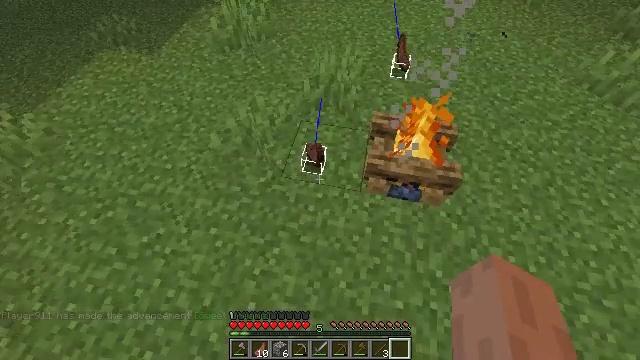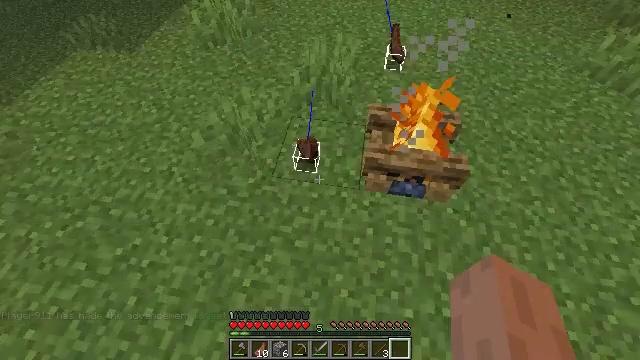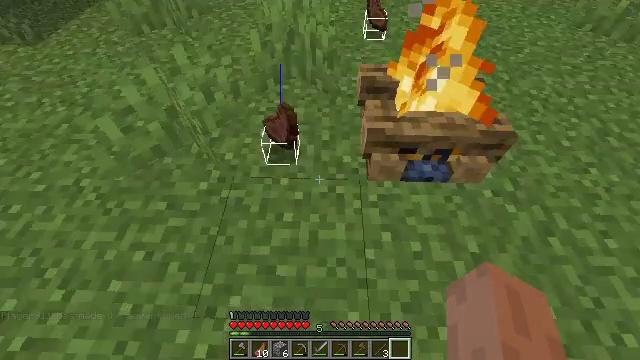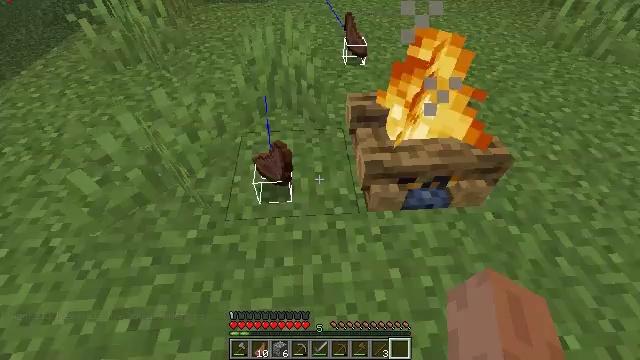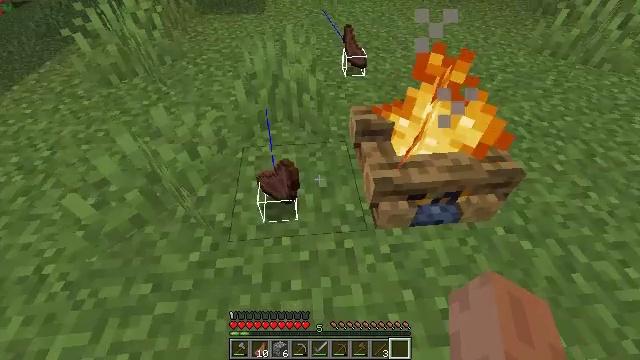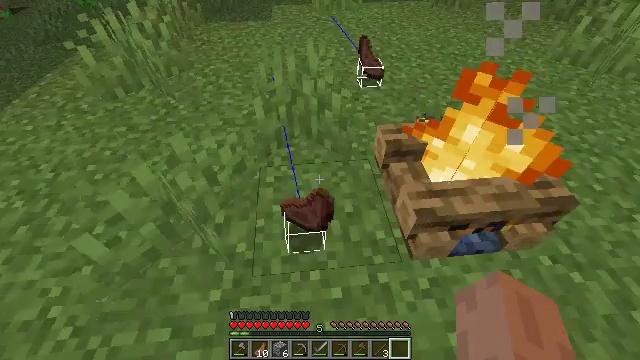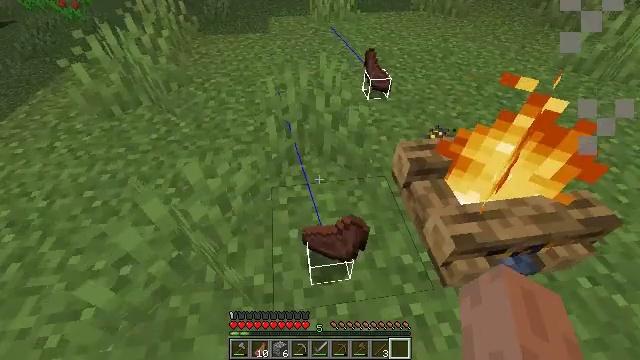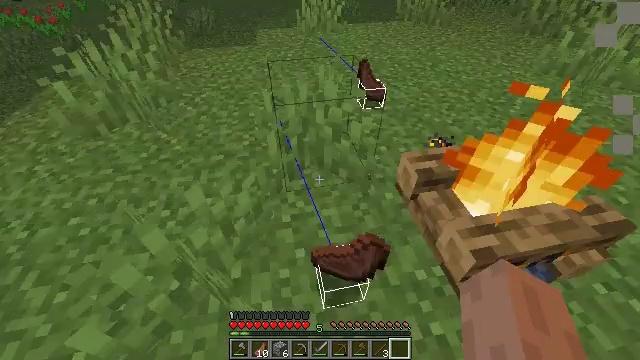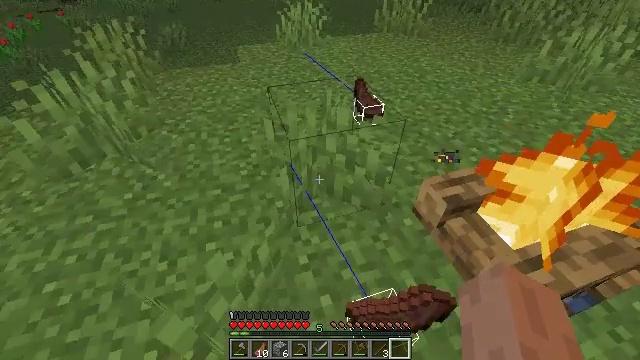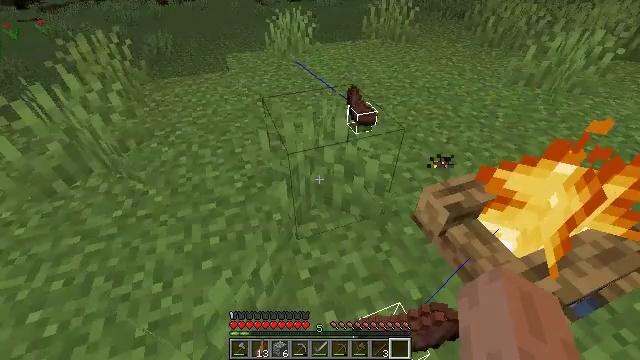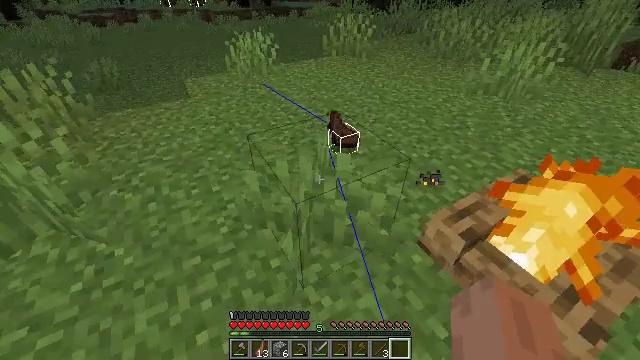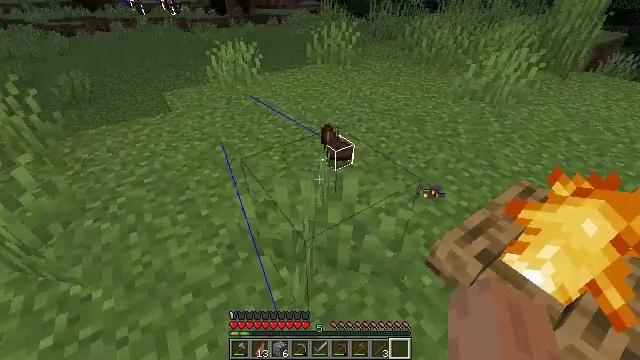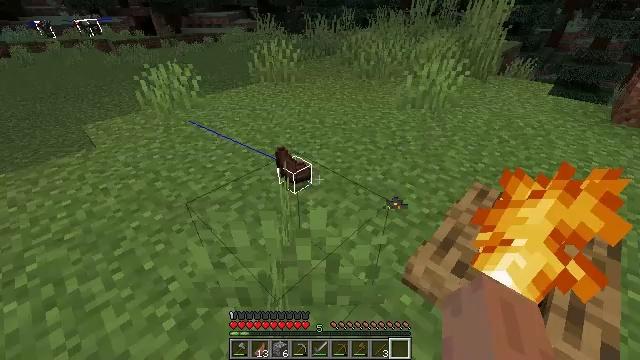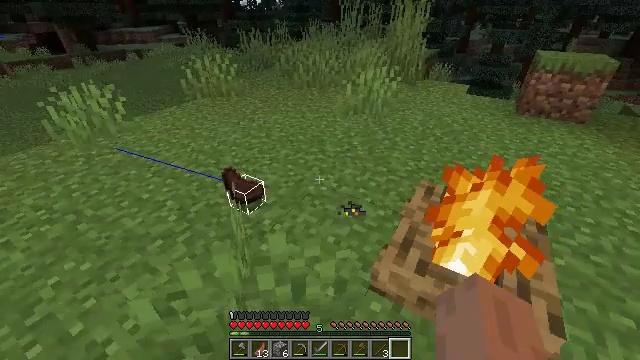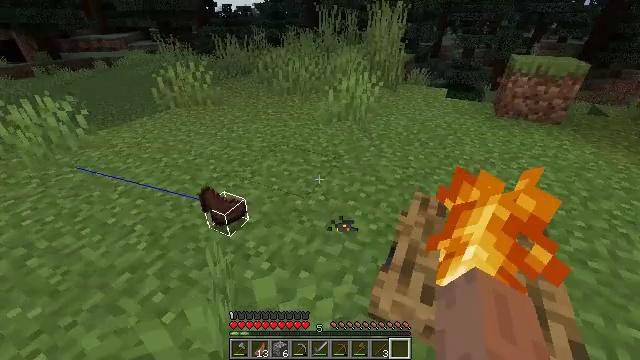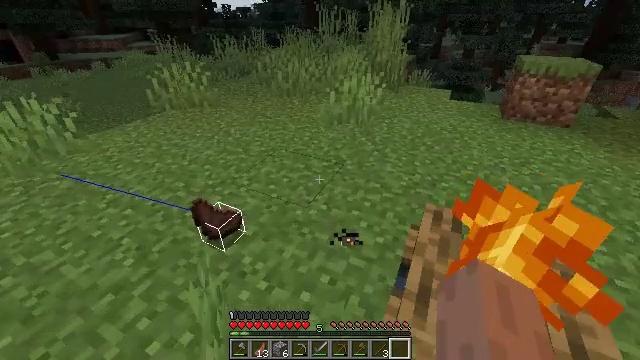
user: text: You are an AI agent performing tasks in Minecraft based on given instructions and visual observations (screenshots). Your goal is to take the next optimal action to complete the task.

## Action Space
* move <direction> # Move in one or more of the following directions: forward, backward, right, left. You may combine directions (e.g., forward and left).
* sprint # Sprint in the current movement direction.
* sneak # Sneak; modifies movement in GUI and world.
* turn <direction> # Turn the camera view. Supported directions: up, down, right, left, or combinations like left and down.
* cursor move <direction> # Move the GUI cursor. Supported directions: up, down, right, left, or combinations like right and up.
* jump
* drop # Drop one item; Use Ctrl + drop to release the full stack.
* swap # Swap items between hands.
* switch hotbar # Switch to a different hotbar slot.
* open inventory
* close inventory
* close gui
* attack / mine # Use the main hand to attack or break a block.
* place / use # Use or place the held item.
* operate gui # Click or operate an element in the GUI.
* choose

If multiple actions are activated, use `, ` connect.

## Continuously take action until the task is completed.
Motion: motion action
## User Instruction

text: Collect the red tulip for decoration.
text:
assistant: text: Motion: move forward and move left, turn right and up
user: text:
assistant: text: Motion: move forward and move left, turn right and up
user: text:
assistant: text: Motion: move forward and move left, turn right and up
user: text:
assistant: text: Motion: move forward and move left, turn right and up
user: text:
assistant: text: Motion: move forward and move left
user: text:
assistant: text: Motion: move forward and move left, turn right and up
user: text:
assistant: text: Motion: move forward and move left, turn right and up
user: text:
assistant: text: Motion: move forward and move left, turn right and up
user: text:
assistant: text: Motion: move forward and move left, turn right and up
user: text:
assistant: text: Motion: move forward and move left, turn right and up
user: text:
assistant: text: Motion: move forward, turn right and up
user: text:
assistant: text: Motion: move forward, turn right and up
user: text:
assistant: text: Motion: move forward, turn right and up
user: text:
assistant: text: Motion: move forward, turn right
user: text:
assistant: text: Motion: move forward
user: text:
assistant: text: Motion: move forward
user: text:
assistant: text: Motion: move forward
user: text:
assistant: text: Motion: move forward
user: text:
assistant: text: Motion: move forward
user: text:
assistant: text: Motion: move forward
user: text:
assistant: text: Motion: move forward and move left
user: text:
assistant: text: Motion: move left
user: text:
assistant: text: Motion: move left, turn right
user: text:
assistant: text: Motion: move left, turn right and down
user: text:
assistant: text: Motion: move left, turn right and down
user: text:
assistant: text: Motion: move left, turn right and down
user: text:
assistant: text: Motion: move left, turn right
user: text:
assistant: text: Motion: move left, turn right
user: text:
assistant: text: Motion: move left, turn right and up
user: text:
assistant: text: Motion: turn right and up